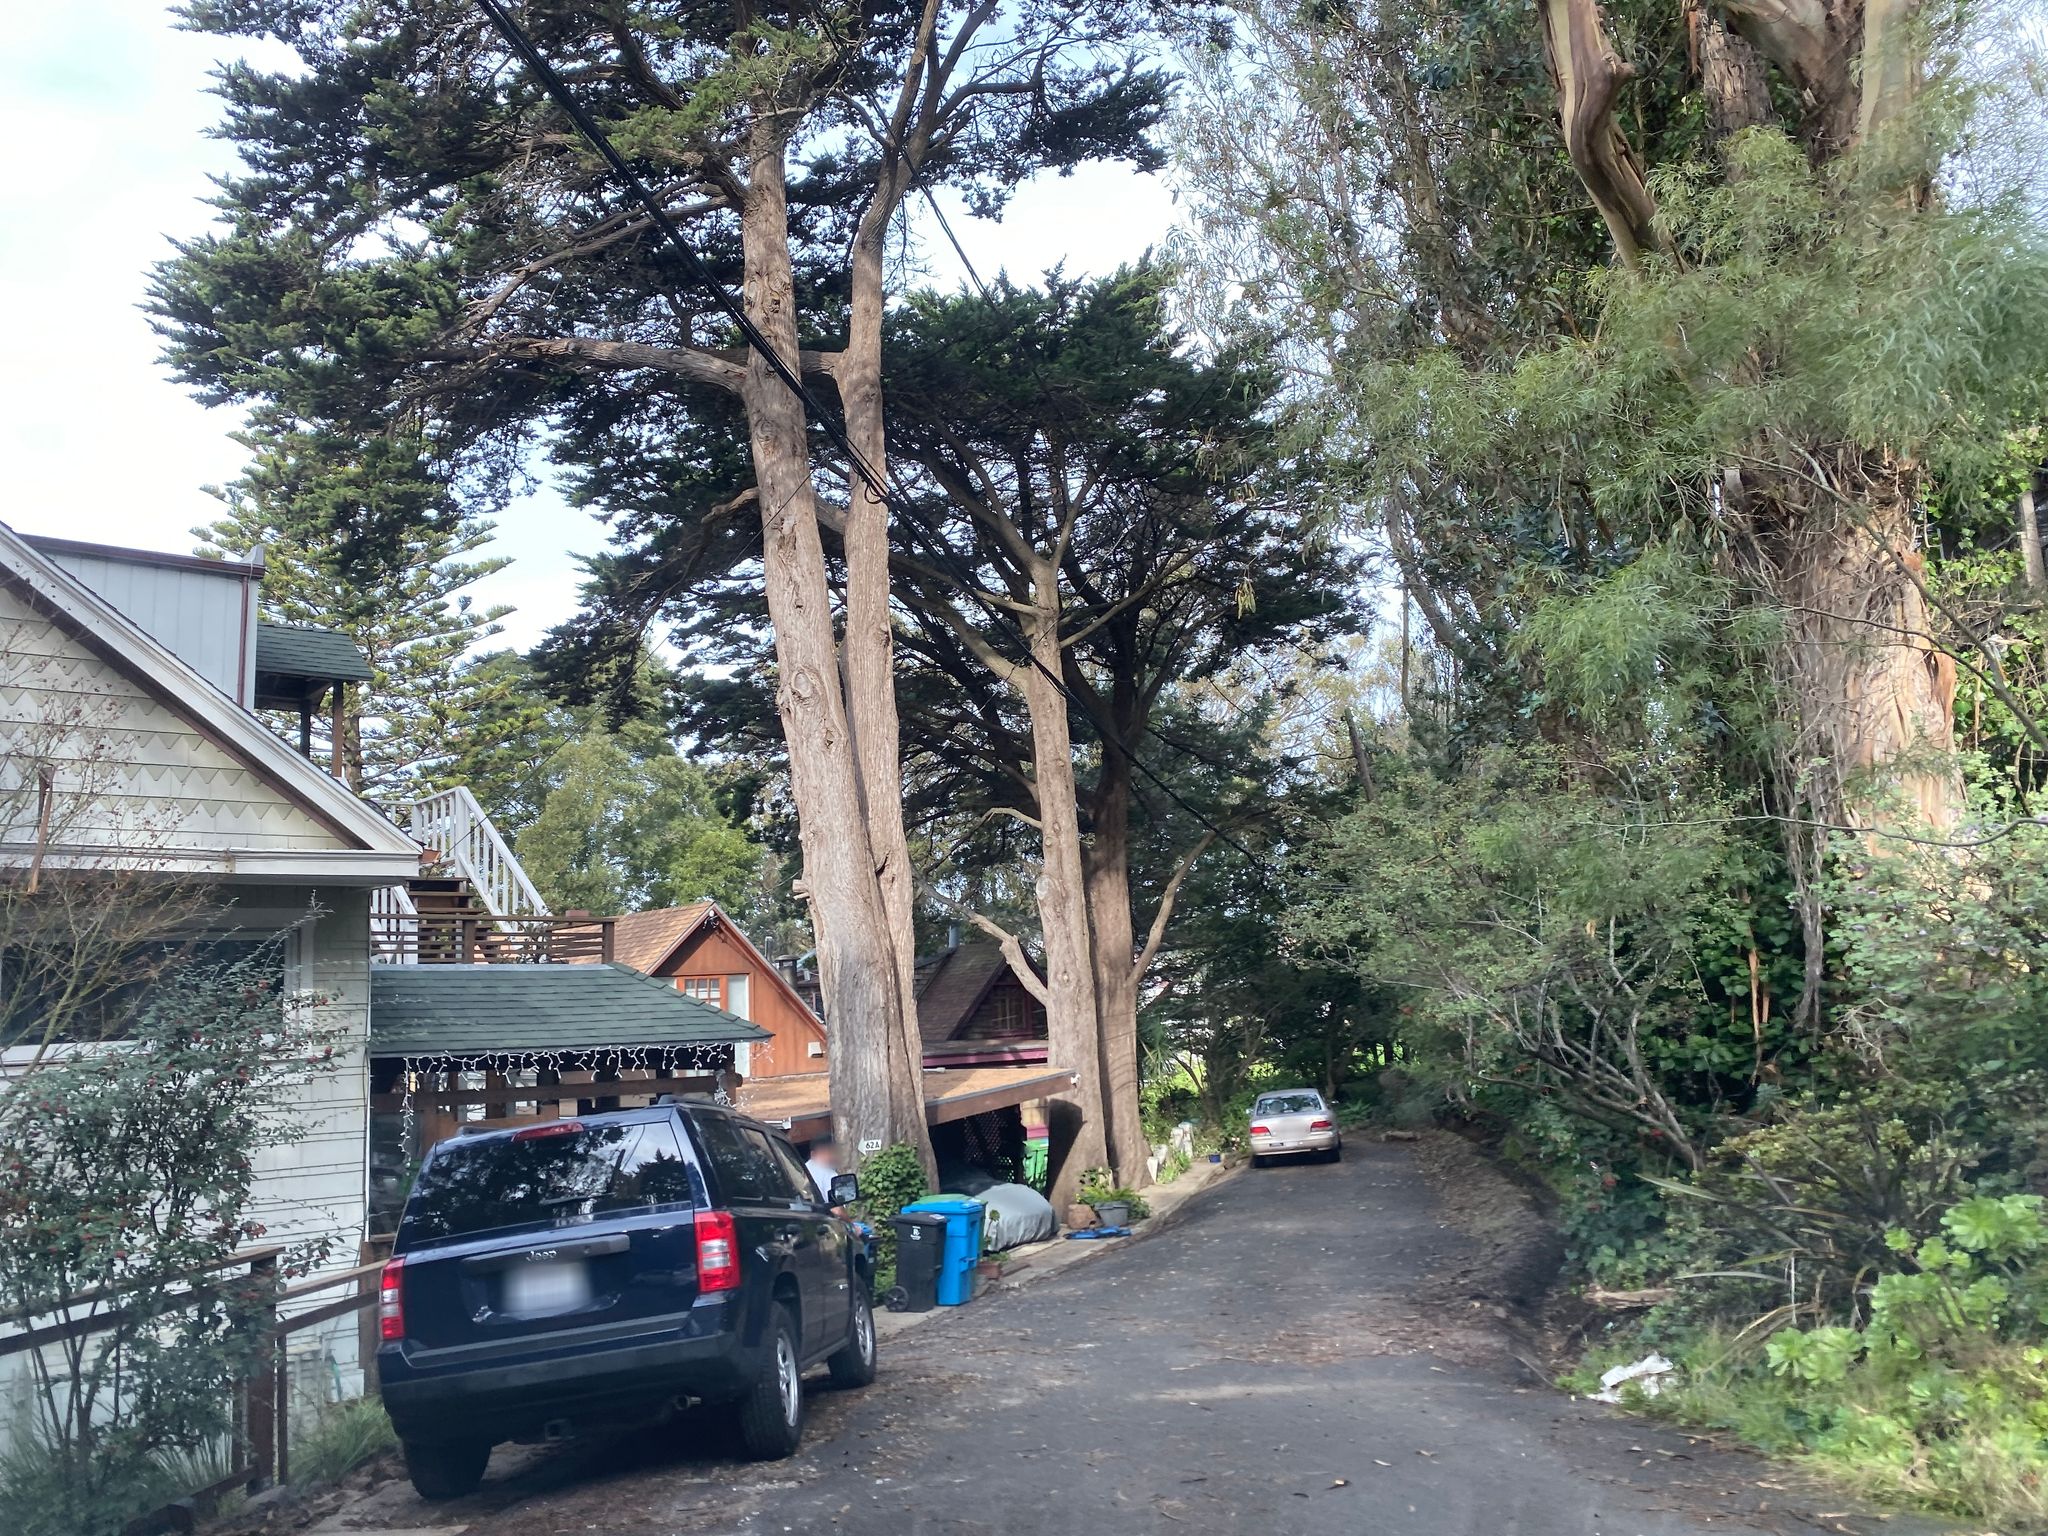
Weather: clear
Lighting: day
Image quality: good
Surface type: walking surface
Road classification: residential, service, footway
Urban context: urban centre
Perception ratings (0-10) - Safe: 2.85, Lively: 2.01, Beautiful: 8.14, Boring: 2.36, Depressing: 3.39, Wealthy: 7.06